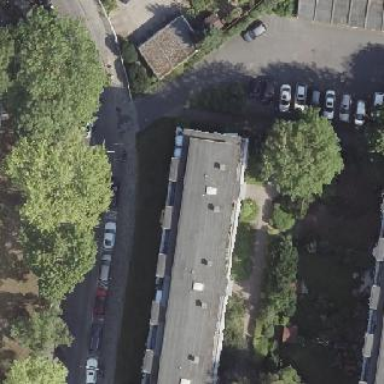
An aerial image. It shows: Building with apartments and flat roof.